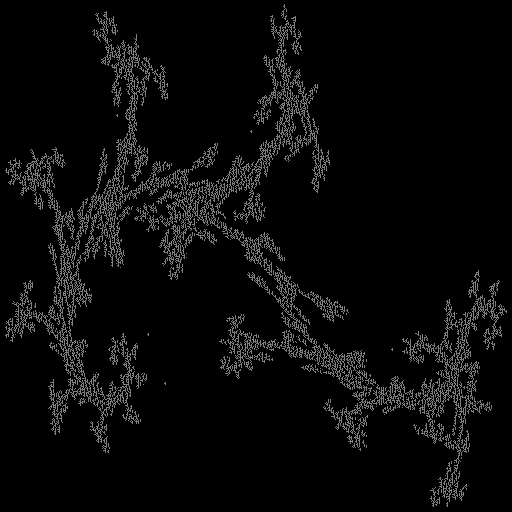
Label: greygoldenrod